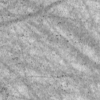
Label: not_dusty